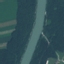
Land use / land cover class: River